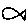
Label: fish